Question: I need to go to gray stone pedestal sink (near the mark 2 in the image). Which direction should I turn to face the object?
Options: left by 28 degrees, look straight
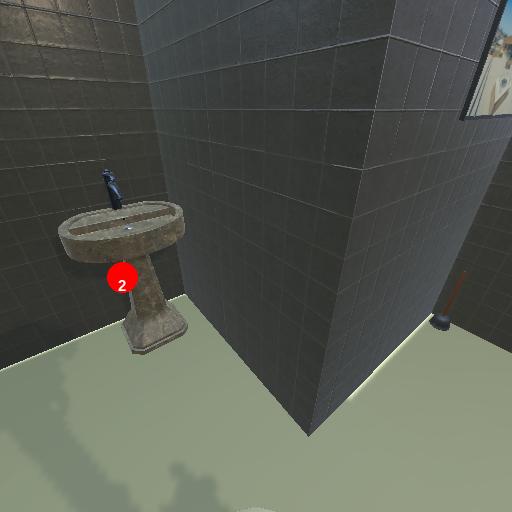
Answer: left by 28 degrees